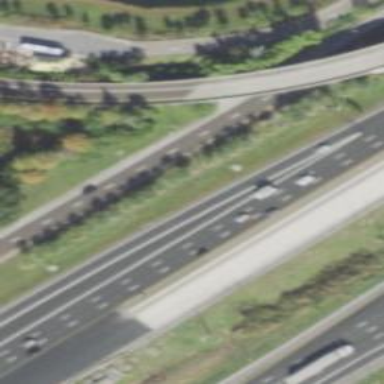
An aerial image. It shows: Parclo junction on motorway link.